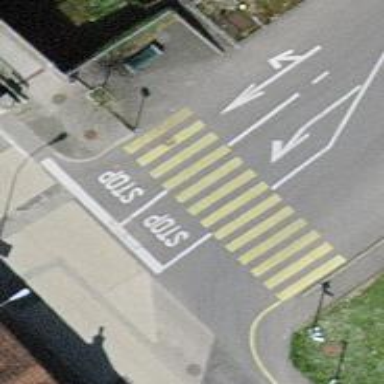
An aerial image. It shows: Marked crossing on the road.